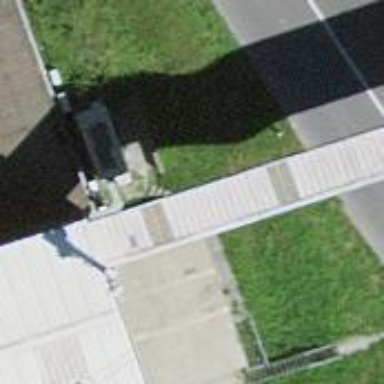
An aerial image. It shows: Communication tower.